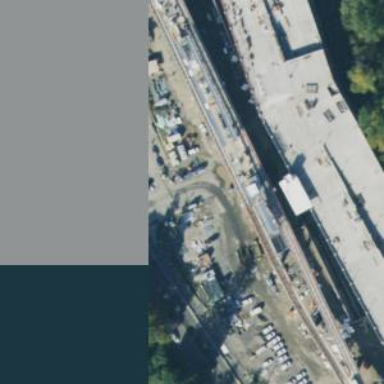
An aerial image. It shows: Train station building.